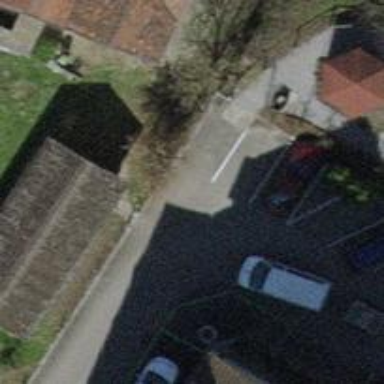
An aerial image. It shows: Charging station.